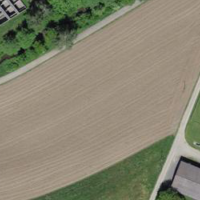
EUNIS habitat code: 24
Species observed at this site:
Prunus spinosa